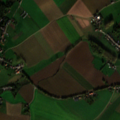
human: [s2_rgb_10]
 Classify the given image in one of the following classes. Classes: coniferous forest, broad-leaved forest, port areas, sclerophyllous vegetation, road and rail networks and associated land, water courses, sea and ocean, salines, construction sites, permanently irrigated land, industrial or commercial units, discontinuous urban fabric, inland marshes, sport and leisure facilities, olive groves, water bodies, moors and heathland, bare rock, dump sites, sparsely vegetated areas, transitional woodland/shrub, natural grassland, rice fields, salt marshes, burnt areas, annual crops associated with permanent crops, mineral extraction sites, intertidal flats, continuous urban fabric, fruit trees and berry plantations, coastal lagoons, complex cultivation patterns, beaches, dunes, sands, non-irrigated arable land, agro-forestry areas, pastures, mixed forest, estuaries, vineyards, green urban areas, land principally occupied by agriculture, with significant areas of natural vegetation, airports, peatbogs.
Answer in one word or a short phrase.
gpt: discontinuous urban fabric, non-irrigated arable land, pastures, complex cultivation patterns